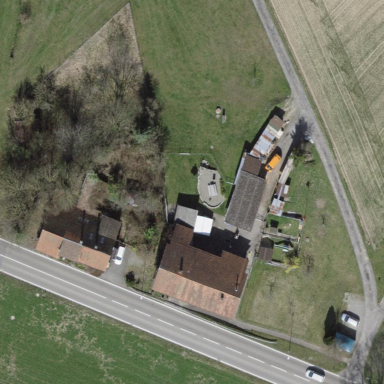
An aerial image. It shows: Farmyard area.